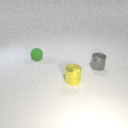
small gray metal cylinder to the right of small yellow metal cylinder